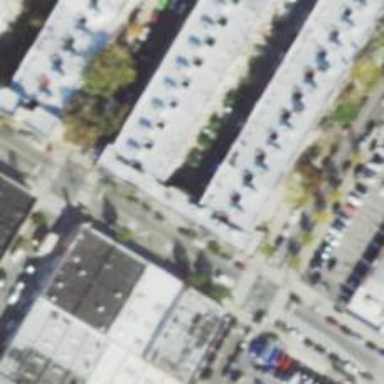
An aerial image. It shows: Alleyway designated as service road. It passes through building tunnel.